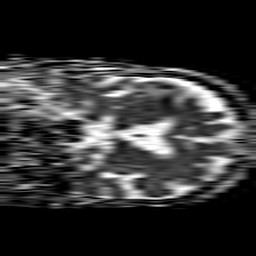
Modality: ADC
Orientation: coronal
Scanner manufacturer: philips
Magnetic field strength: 1.5 T
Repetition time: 4.6 s
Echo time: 0.08631 s